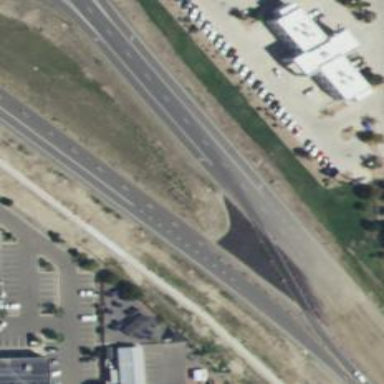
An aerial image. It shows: Expressway with asphalt surface. It is trunk highway with grade1 tracktype.